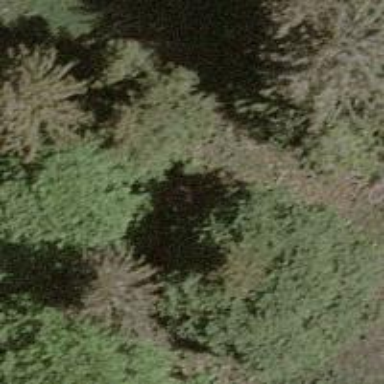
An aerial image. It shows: Single tag "natural: tree."